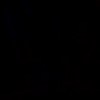
Label: space